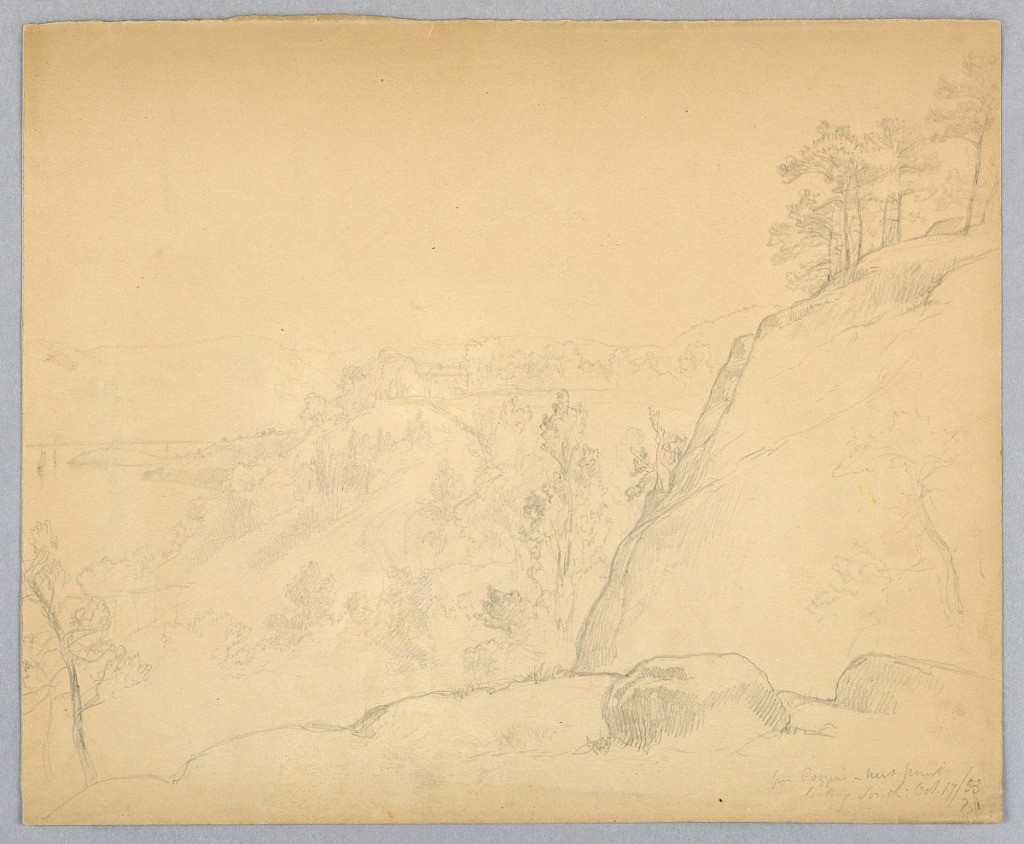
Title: From Cozzens, West Point, Looking South
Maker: Daniel Huntington, American, 1816–1906
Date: October 17, 1853
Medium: Graphite on light brown paper
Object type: Drawing
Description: River, at left, with sailboats on it. A series of bluffs along the right bank, trees and a cliff at right.